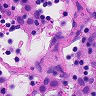
Metastatic tissue present: no